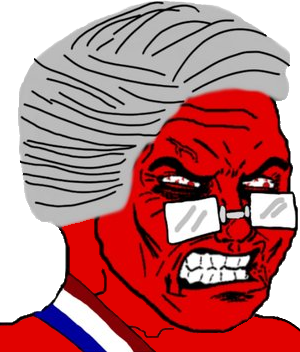
Label: 5_Rage